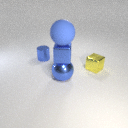
small yellow metal cube behind large blue metal sphere